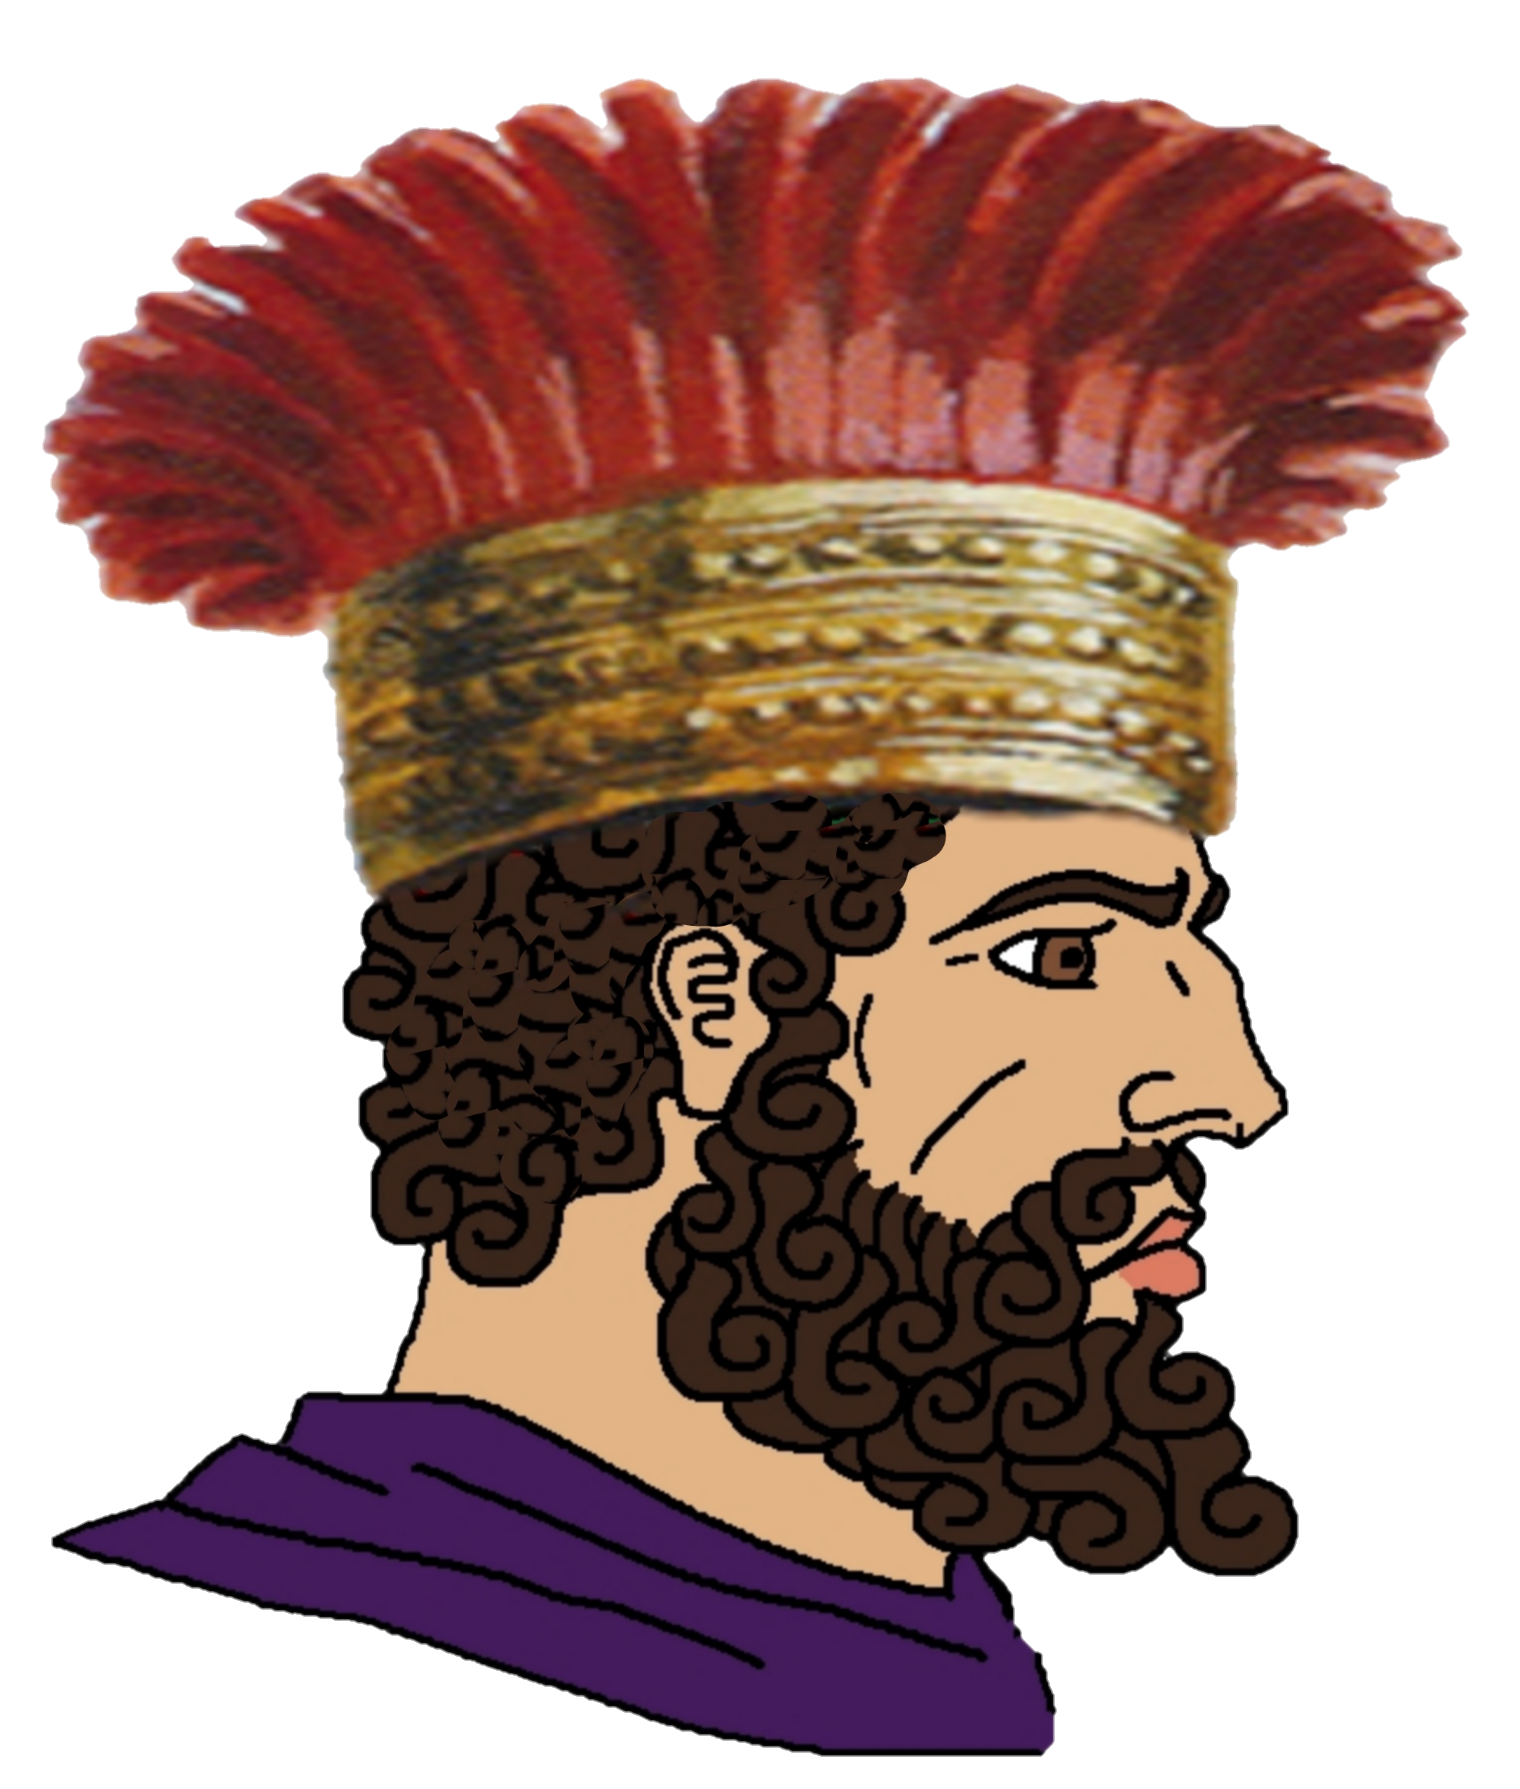
Label: 4_Yes_Chad